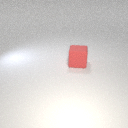
large red rubber cube